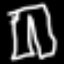
Label: pants